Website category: book
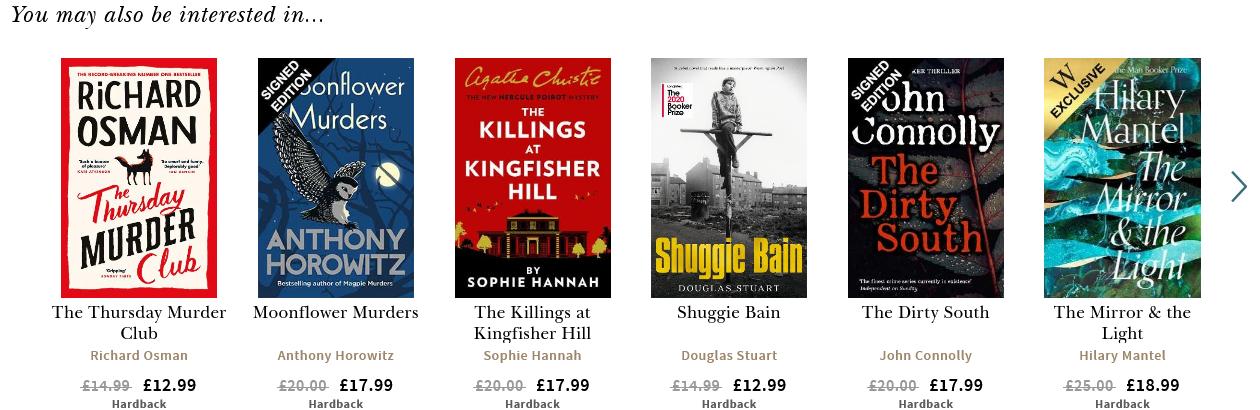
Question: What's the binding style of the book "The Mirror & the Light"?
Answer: Hardback

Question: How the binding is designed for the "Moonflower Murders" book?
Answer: Hardback

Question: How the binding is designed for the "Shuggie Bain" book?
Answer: Hardback

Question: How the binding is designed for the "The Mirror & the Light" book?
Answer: Hardback

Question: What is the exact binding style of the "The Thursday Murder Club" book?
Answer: Hardback

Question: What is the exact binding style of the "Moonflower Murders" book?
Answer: Hardback

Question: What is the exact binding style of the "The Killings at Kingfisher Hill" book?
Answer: Hardback

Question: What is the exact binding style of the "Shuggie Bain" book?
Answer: Hardback

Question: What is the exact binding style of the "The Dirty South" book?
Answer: Hardback

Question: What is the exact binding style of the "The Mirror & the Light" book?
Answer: Hardback

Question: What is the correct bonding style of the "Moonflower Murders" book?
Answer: Hardback

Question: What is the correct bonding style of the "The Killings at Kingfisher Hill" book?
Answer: Hardback

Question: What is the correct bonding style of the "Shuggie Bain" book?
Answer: Hardback

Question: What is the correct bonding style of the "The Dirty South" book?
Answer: Hardback

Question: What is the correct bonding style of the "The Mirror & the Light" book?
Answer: Hardback

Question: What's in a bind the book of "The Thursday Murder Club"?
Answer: Hardback

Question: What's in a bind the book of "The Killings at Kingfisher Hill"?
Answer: Hardback

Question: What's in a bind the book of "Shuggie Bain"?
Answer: Hardback

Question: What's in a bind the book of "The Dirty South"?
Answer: Hardback

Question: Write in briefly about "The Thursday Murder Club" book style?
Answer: Hardback

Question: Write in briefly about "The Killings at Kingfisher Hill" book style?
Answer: Hardback

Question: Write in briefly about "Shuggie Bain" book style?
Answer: Hardback

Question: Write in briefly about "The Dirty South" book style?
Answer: Hardback

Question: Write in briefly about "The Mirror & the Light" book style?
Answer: Hardback

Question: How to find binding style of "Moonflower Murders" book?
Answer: Hardback

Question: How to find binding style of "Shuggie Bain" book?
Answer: Hardback

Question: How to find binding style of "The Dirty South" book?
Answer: Hardback